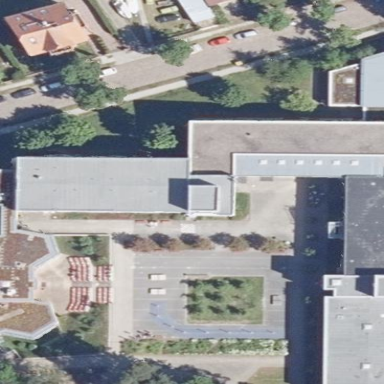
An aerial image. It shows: School.